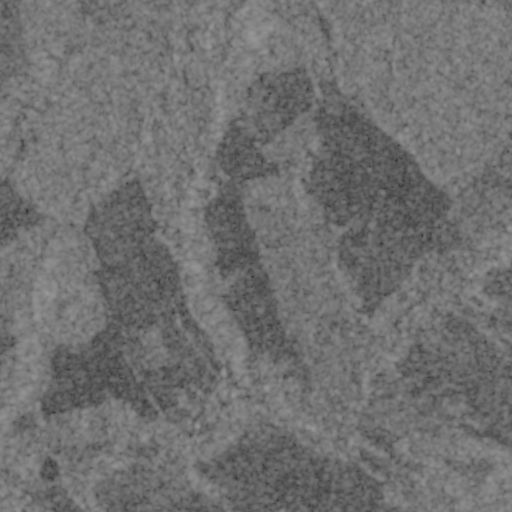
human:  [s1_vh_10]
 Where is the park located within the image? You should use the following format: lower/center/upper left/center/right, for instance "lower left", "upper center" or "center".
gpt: The park is located in the lower center of the image.
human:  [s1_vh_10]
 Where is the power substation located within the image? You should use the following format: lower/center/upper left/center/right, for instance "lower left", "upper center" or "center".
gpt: The power substation is located in the lower center of the image.
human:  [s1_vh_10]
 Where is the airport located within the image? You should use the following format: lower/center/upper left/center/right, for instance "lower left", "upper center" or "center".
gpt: There is no airport in the image.

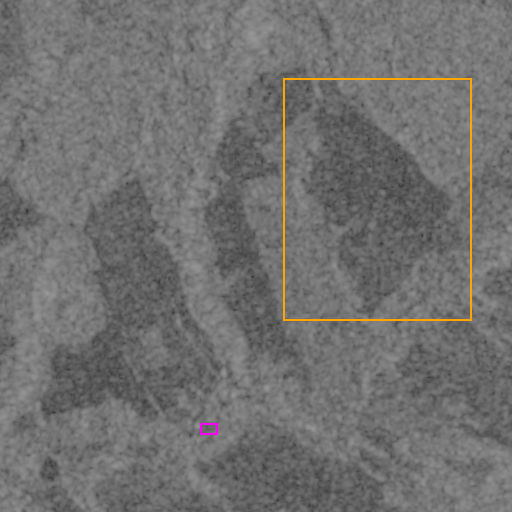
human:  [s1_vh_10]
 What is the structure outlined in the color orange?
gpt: The structure outlined in orange is a crop field.
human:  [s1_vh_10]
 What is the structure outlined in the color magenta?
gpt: The structure outlined in magenta is a park.
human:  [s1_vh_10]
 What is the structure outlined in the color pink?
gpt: There is no pink outline.